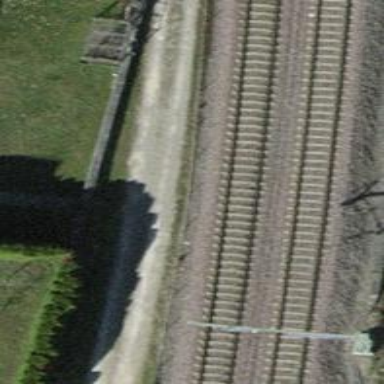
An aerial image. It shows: Single railway track with electrified contact line.